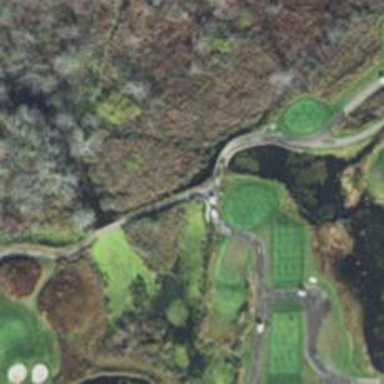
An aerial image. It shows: Path designated for golf carts.